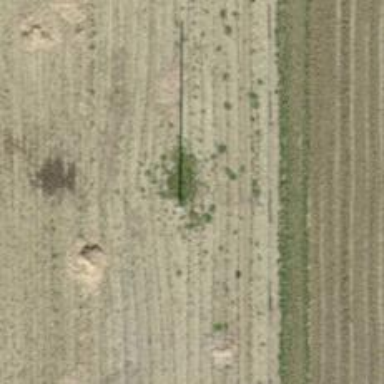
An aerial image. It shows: Power pole.